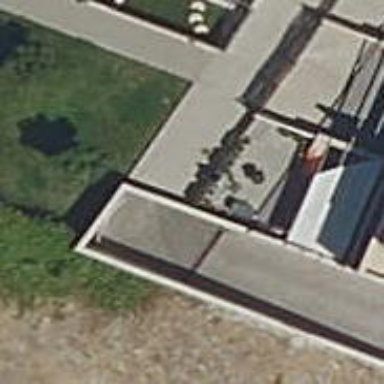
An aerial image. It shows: Retaining wall.